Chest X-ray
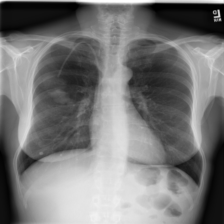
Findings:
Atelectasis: negative
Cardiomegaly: negative
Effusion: negative
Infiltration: negative
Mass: positive
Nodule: positive
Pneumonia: negative
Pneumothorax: negative
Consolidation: negative
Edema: negative
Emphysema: negative
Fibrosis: negative
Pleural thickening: negative
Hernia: negative